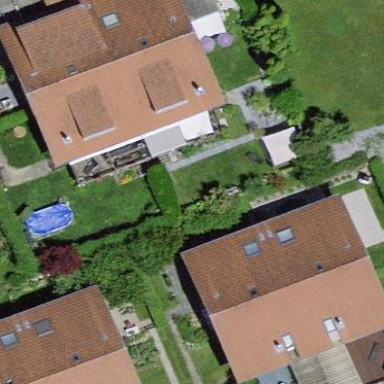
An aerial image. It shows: Terrace building with gabled roof covered in roof tiles.